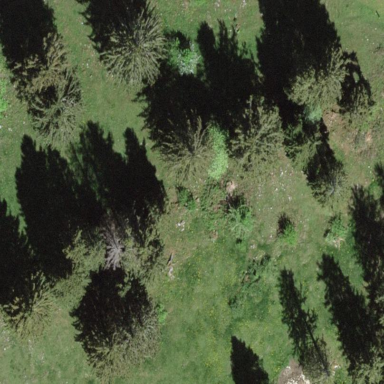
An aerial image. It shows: Beautiful woodland area.